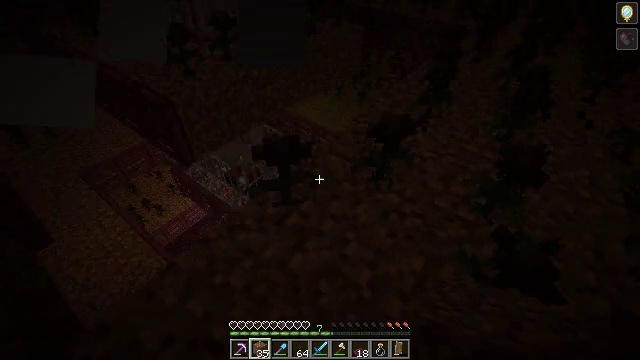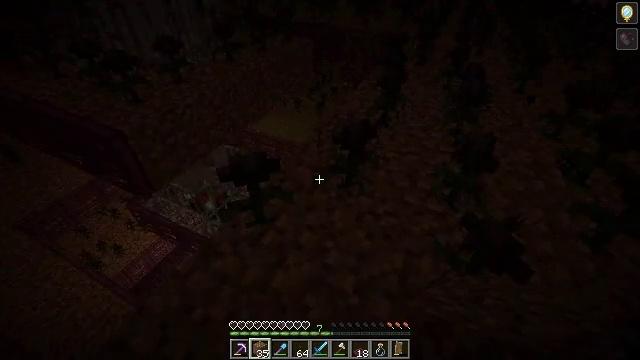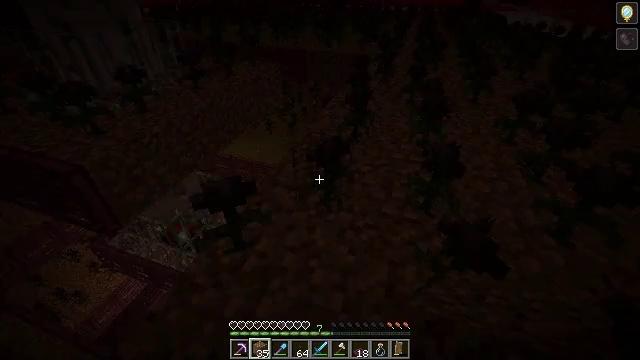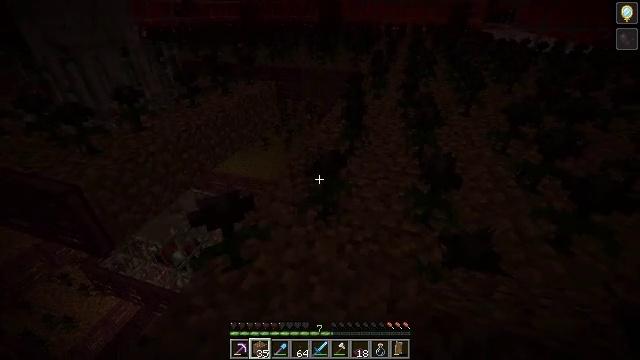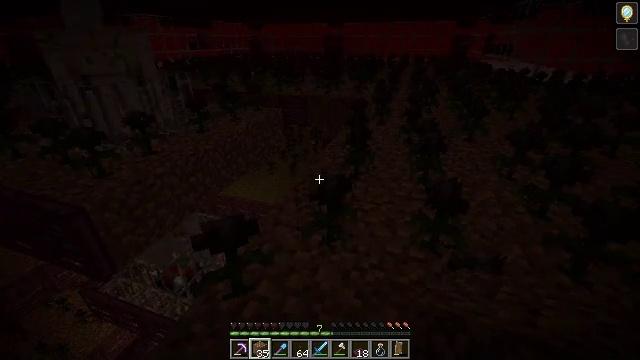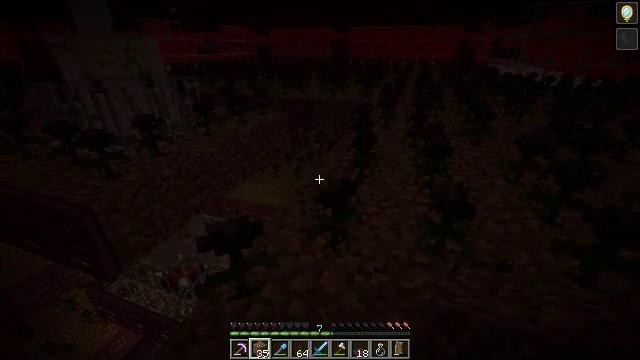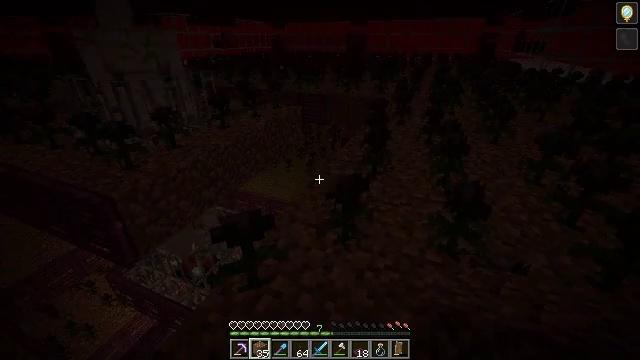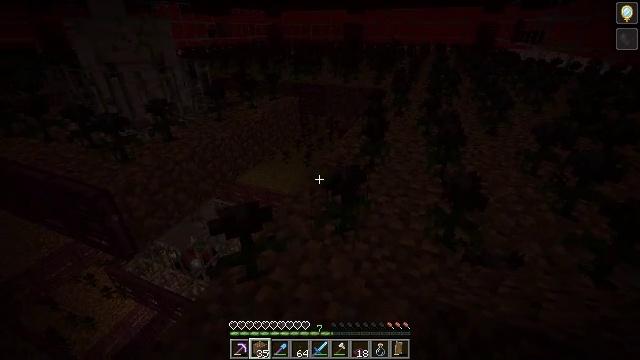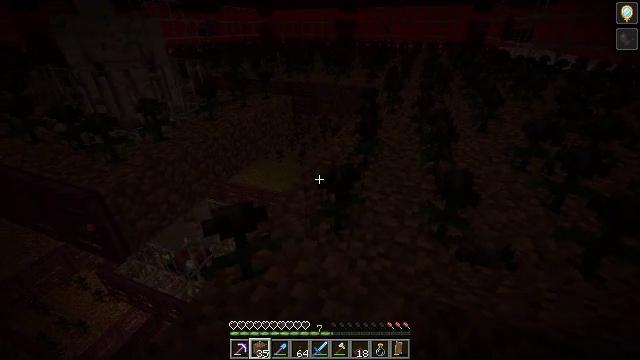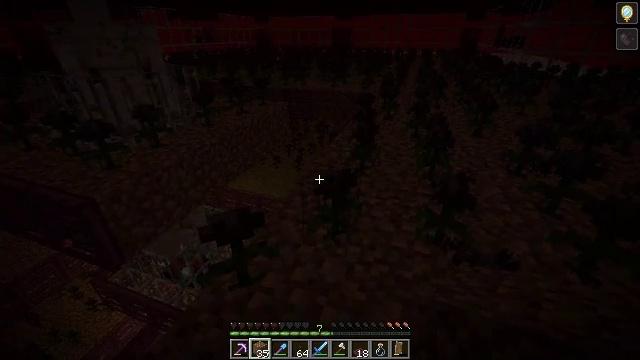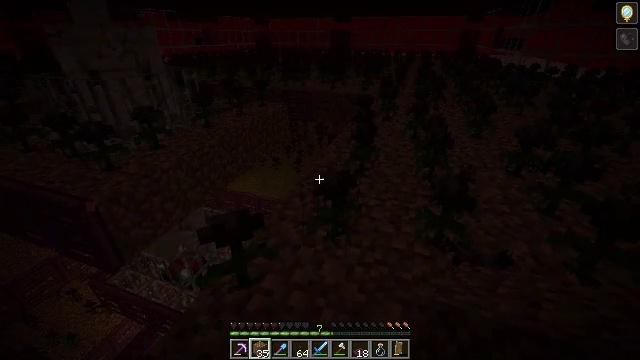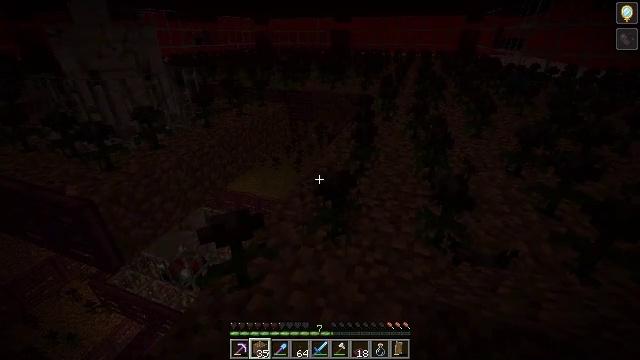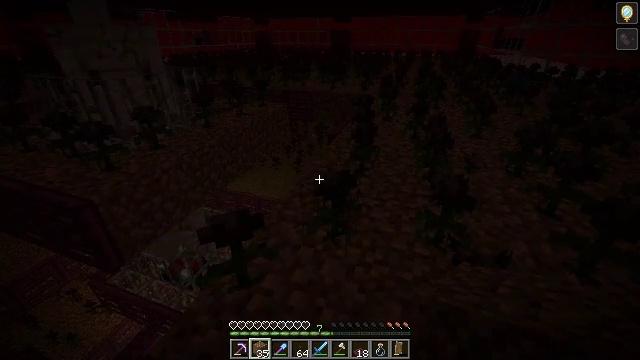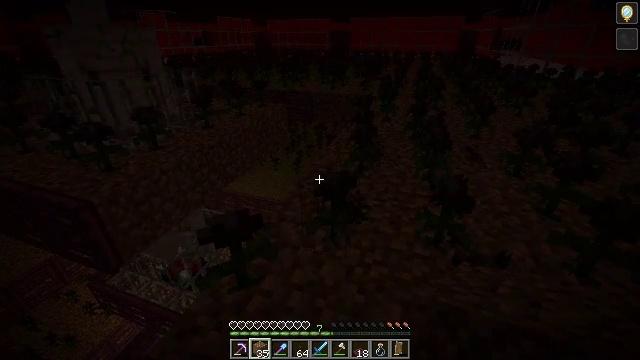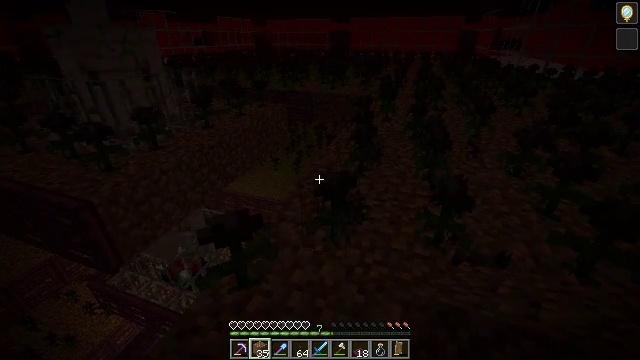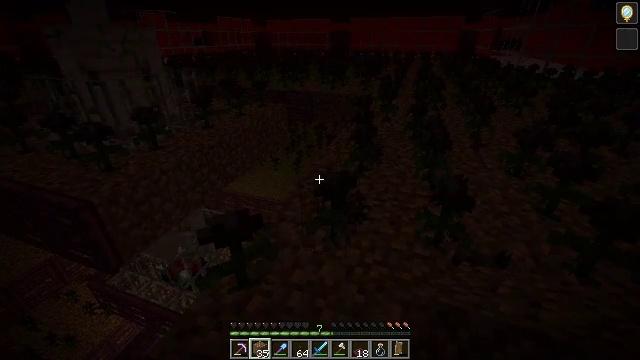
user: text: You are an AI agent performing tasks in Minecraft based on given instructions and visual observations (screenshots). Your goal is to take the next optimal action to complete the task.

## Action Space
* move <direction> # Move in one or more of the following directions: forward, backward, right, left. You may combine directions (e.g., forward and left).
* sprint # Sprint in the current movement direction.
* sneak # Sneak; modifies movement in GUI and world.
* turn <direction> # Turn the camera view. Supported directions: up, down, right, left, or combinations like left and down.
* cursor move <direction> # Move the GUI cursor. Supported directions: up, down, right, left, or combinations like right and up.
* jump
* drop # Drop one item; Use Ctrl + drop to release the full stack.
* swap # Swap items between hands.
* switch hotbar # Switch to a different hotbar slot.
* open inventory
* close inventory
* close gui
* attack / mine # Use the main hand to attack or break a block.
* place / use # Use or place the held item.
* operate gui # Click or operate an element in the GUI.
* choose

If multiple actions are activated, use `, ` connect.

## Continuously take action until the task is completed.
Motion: motion action
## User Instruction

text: Carefully break the wither rose.
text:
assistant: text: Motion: turn right and up
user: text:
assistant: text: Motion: turn right and up
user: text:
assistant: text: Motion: turn up
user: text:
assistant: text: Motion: turn left and up
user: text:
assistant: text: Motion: turn left
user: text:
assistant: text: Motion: turn left and down
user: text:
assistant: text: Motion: turn down
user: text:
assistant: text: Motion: turn right
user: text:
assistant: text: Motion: turn up
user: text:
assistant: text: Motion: no_op
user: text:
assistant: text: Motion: no_op
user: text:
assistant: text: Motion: no_op
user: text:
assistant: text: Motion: no_op
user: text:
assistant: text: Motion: no_op
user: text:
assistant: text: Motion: no_op
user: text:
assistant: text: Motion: no_op
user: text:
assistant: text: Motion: turn left
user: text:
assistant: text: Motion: turn left
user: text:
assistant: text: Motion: turn left
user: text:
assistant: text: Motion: turn left and up
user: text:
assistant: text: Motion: turn left
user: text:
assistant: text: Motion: turn left
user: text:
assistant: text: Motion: turn left
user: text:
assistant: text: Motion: no_op
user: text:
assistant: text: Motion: turn left
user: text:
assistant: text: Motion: turn left
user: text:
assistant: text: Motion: turn left and up
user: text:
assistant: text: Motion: turn left
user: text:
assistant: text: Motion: turn left
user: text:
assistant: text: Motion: turn left